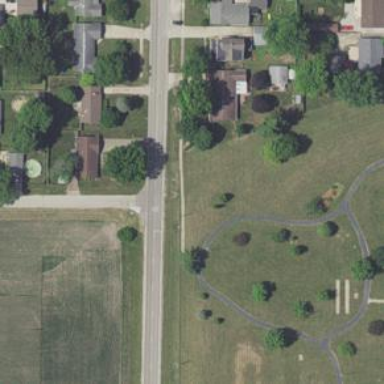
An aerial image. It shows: Tertiary road with asphalt surface and sidewalk on the left side.